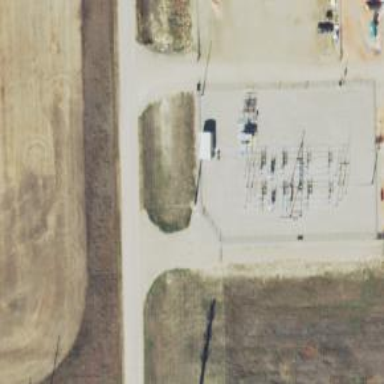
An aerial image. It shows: Switch used for power control.